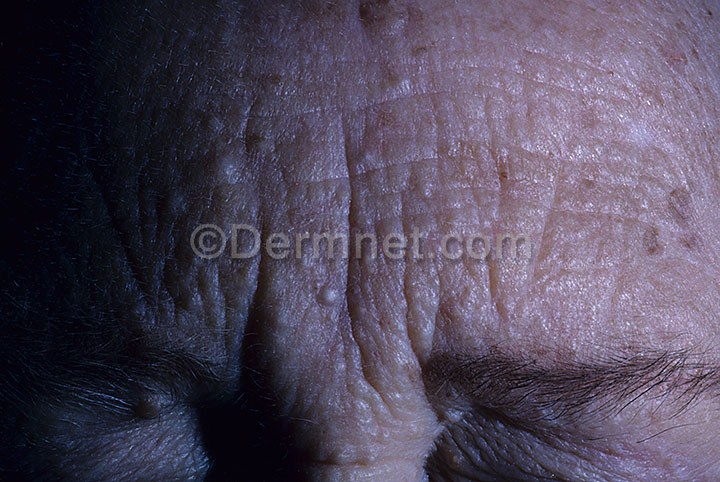
Disease: Light Diseases and Disorders of Pigmentation